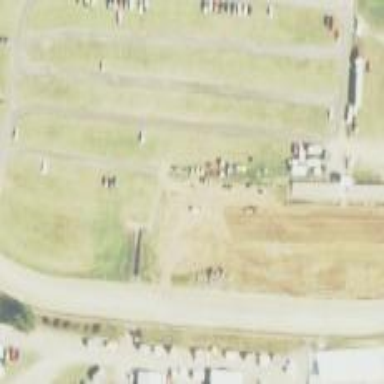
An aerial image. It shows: Track on leisure land used for horse racing.